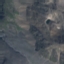
Land use / land cover: HerbaceousVegetation